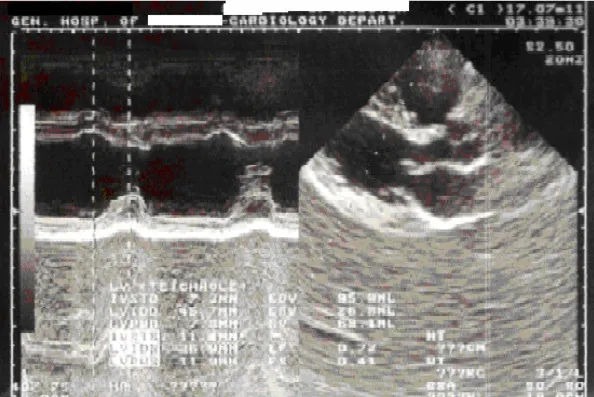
Echocardiogram obtained at the time of admission.
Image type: radiology (ultrasound)